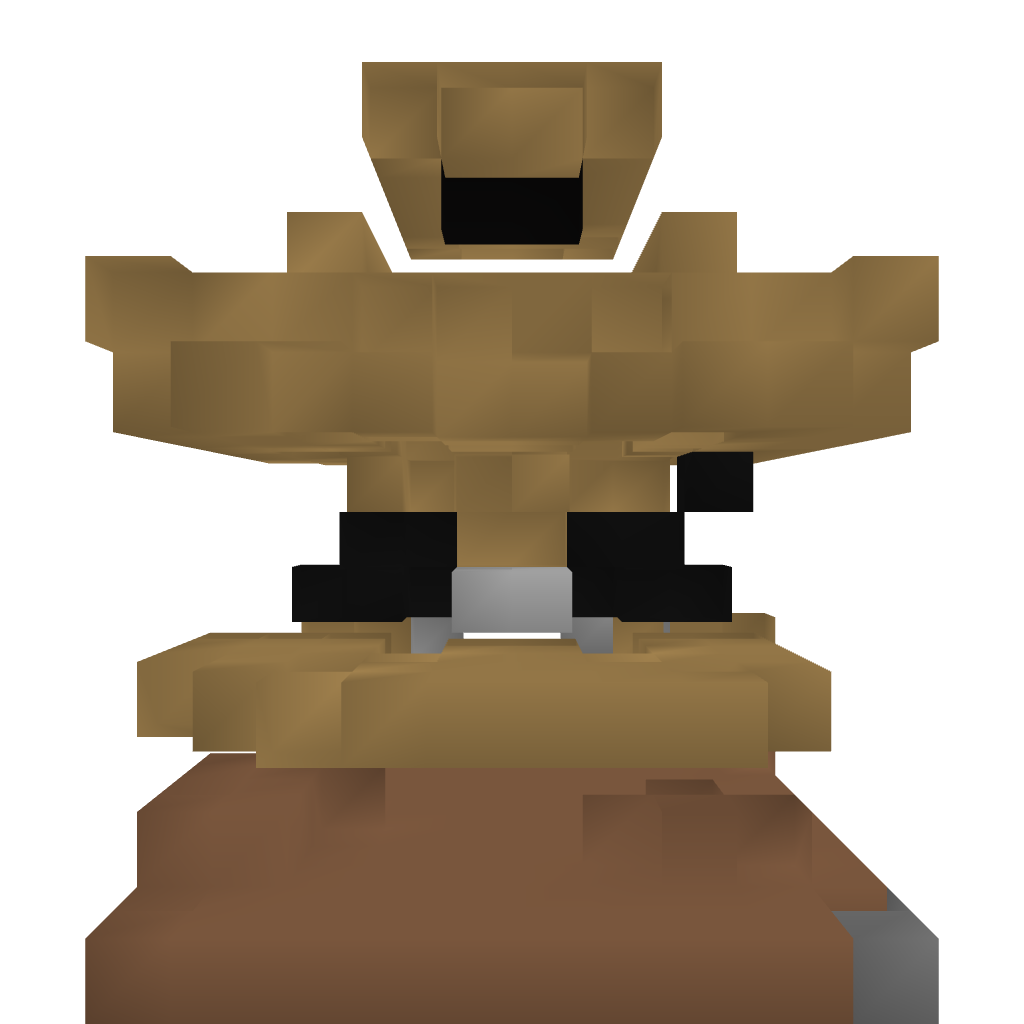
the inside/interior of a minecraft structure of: Cannon